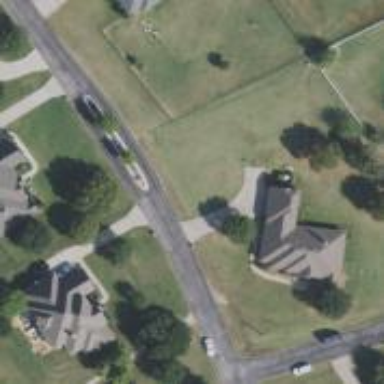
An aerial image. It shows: Residential road.